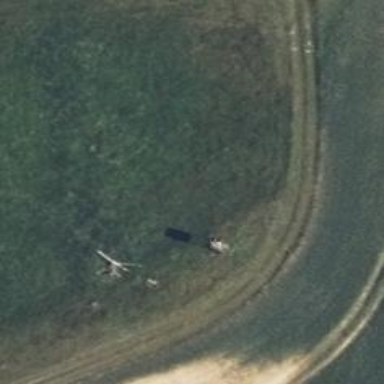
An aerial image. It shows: Hunting stand.